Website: lowes
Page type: cart
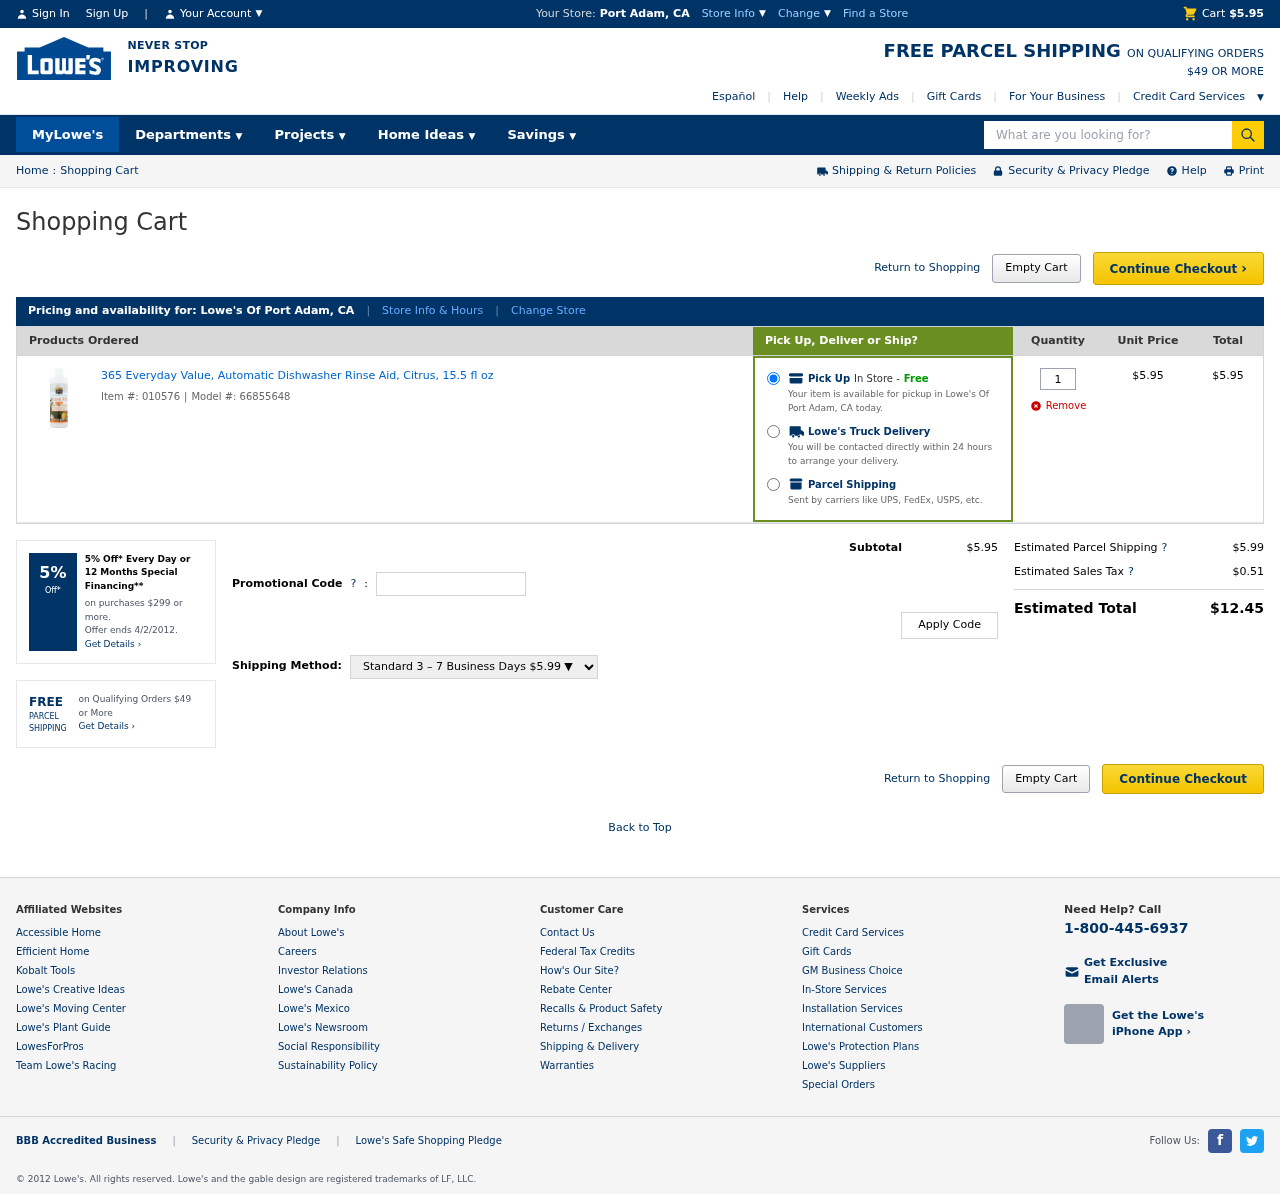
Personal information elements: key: PII_CITY_STATE
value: Port Adam, CA
Product elements: key: PRODUCT1_NAME
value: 365 Everyday Value, Automatic Dishwasher Rinse Aid, Citrus, 15.5 fl oz
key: PRODUCT1_PRICE
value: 5.95
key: PRODUCT1_QUANTITY
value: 1
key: PRODUCT1_ITEM_NUMBER
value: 010576
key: PRODUCT1_MODEL_NUMBER
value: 66855648
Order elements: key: ORDER_SUBTOTAL
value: $5.95
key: ORDER_ITEM_TOTAL
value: $5.95
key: ORDER_SHIPPING
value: $5.99
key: ORDER_TAX
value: $0.51
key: ORDER_TOTAL
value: $12.45
Search elements: key: HEADER_SEARCH
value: What are you looking for?